Question: I am having trouble solving the Challenge 7 I have the required imports as well as required functions in the JS file. Still #Trailhead giving error:
We can't find the getLocationFromBrowser() function in the component boatsNearMe controller. Make sure the component was created according to the requirements, including the use of 'getCurrentPosition()' to get the navigator's geolocation, the arrow notation with 'position =>', getting the coordinates from the position, and assigning them to the controller's properties 'latitude' and 'longitude, using the proper case sensitivity.

---- Removed the CODE Section in order to stay with Trailhead's Policy ----
I guess this is something which i am missing out in the code.
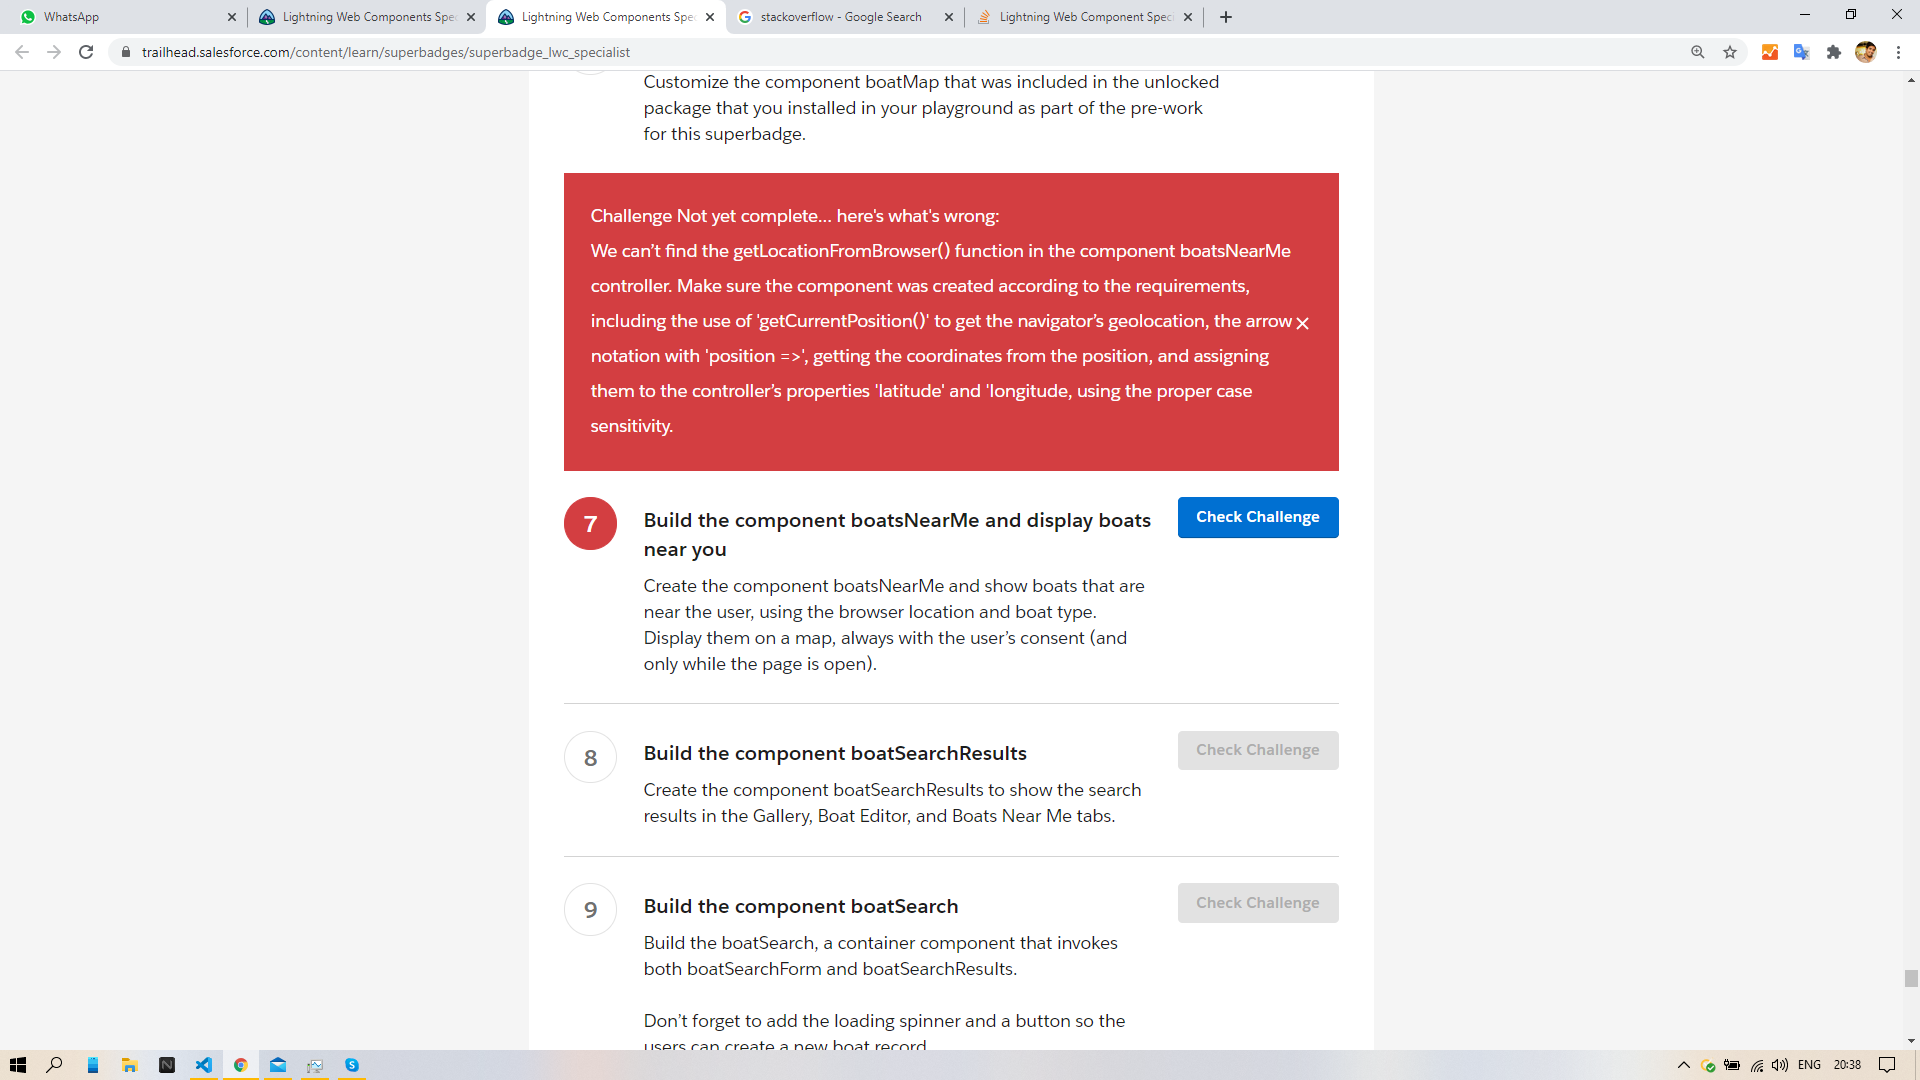
Answer: Your references to the Geolocation Latititude and Longitudes are missing an "_"
You have them like this (single underscores);
'rowBoat.Geolocation_Latitude_s'
And this need to be like this (double underscores);
'rowBoat.Geolocation__Latitude__s'
I haven't gone through all the code, but at least these look wrong in your code.
Also, not sure that the '@track' is explicitly needed in this case (anymore).